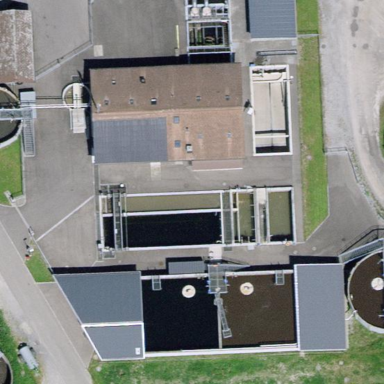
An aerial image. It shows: View of wastewater plant.